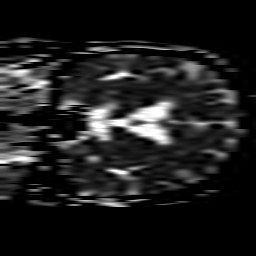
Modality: ADC
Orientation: coronal
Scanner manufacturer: philips
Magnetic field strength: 1.5 T
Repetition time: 3.111 s
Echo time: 0.06241 s